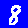
Digit: 8